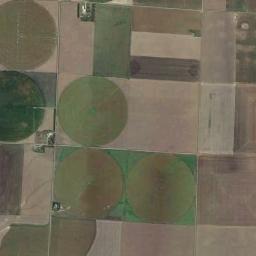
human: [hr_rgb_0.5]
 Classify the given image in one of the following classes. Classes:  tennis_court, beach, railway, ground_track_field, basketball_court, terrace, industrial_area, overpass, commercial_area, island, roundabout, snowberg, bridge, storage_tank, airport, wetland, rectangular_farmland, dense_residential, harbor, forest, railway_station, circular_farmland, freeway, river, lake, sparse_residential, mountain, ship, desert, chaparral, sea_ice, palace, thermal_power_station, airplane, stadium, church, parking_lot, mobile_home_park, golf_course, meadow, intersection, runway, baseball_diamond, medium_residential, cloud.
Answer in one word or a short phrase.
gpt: circular_farmland